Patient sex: M
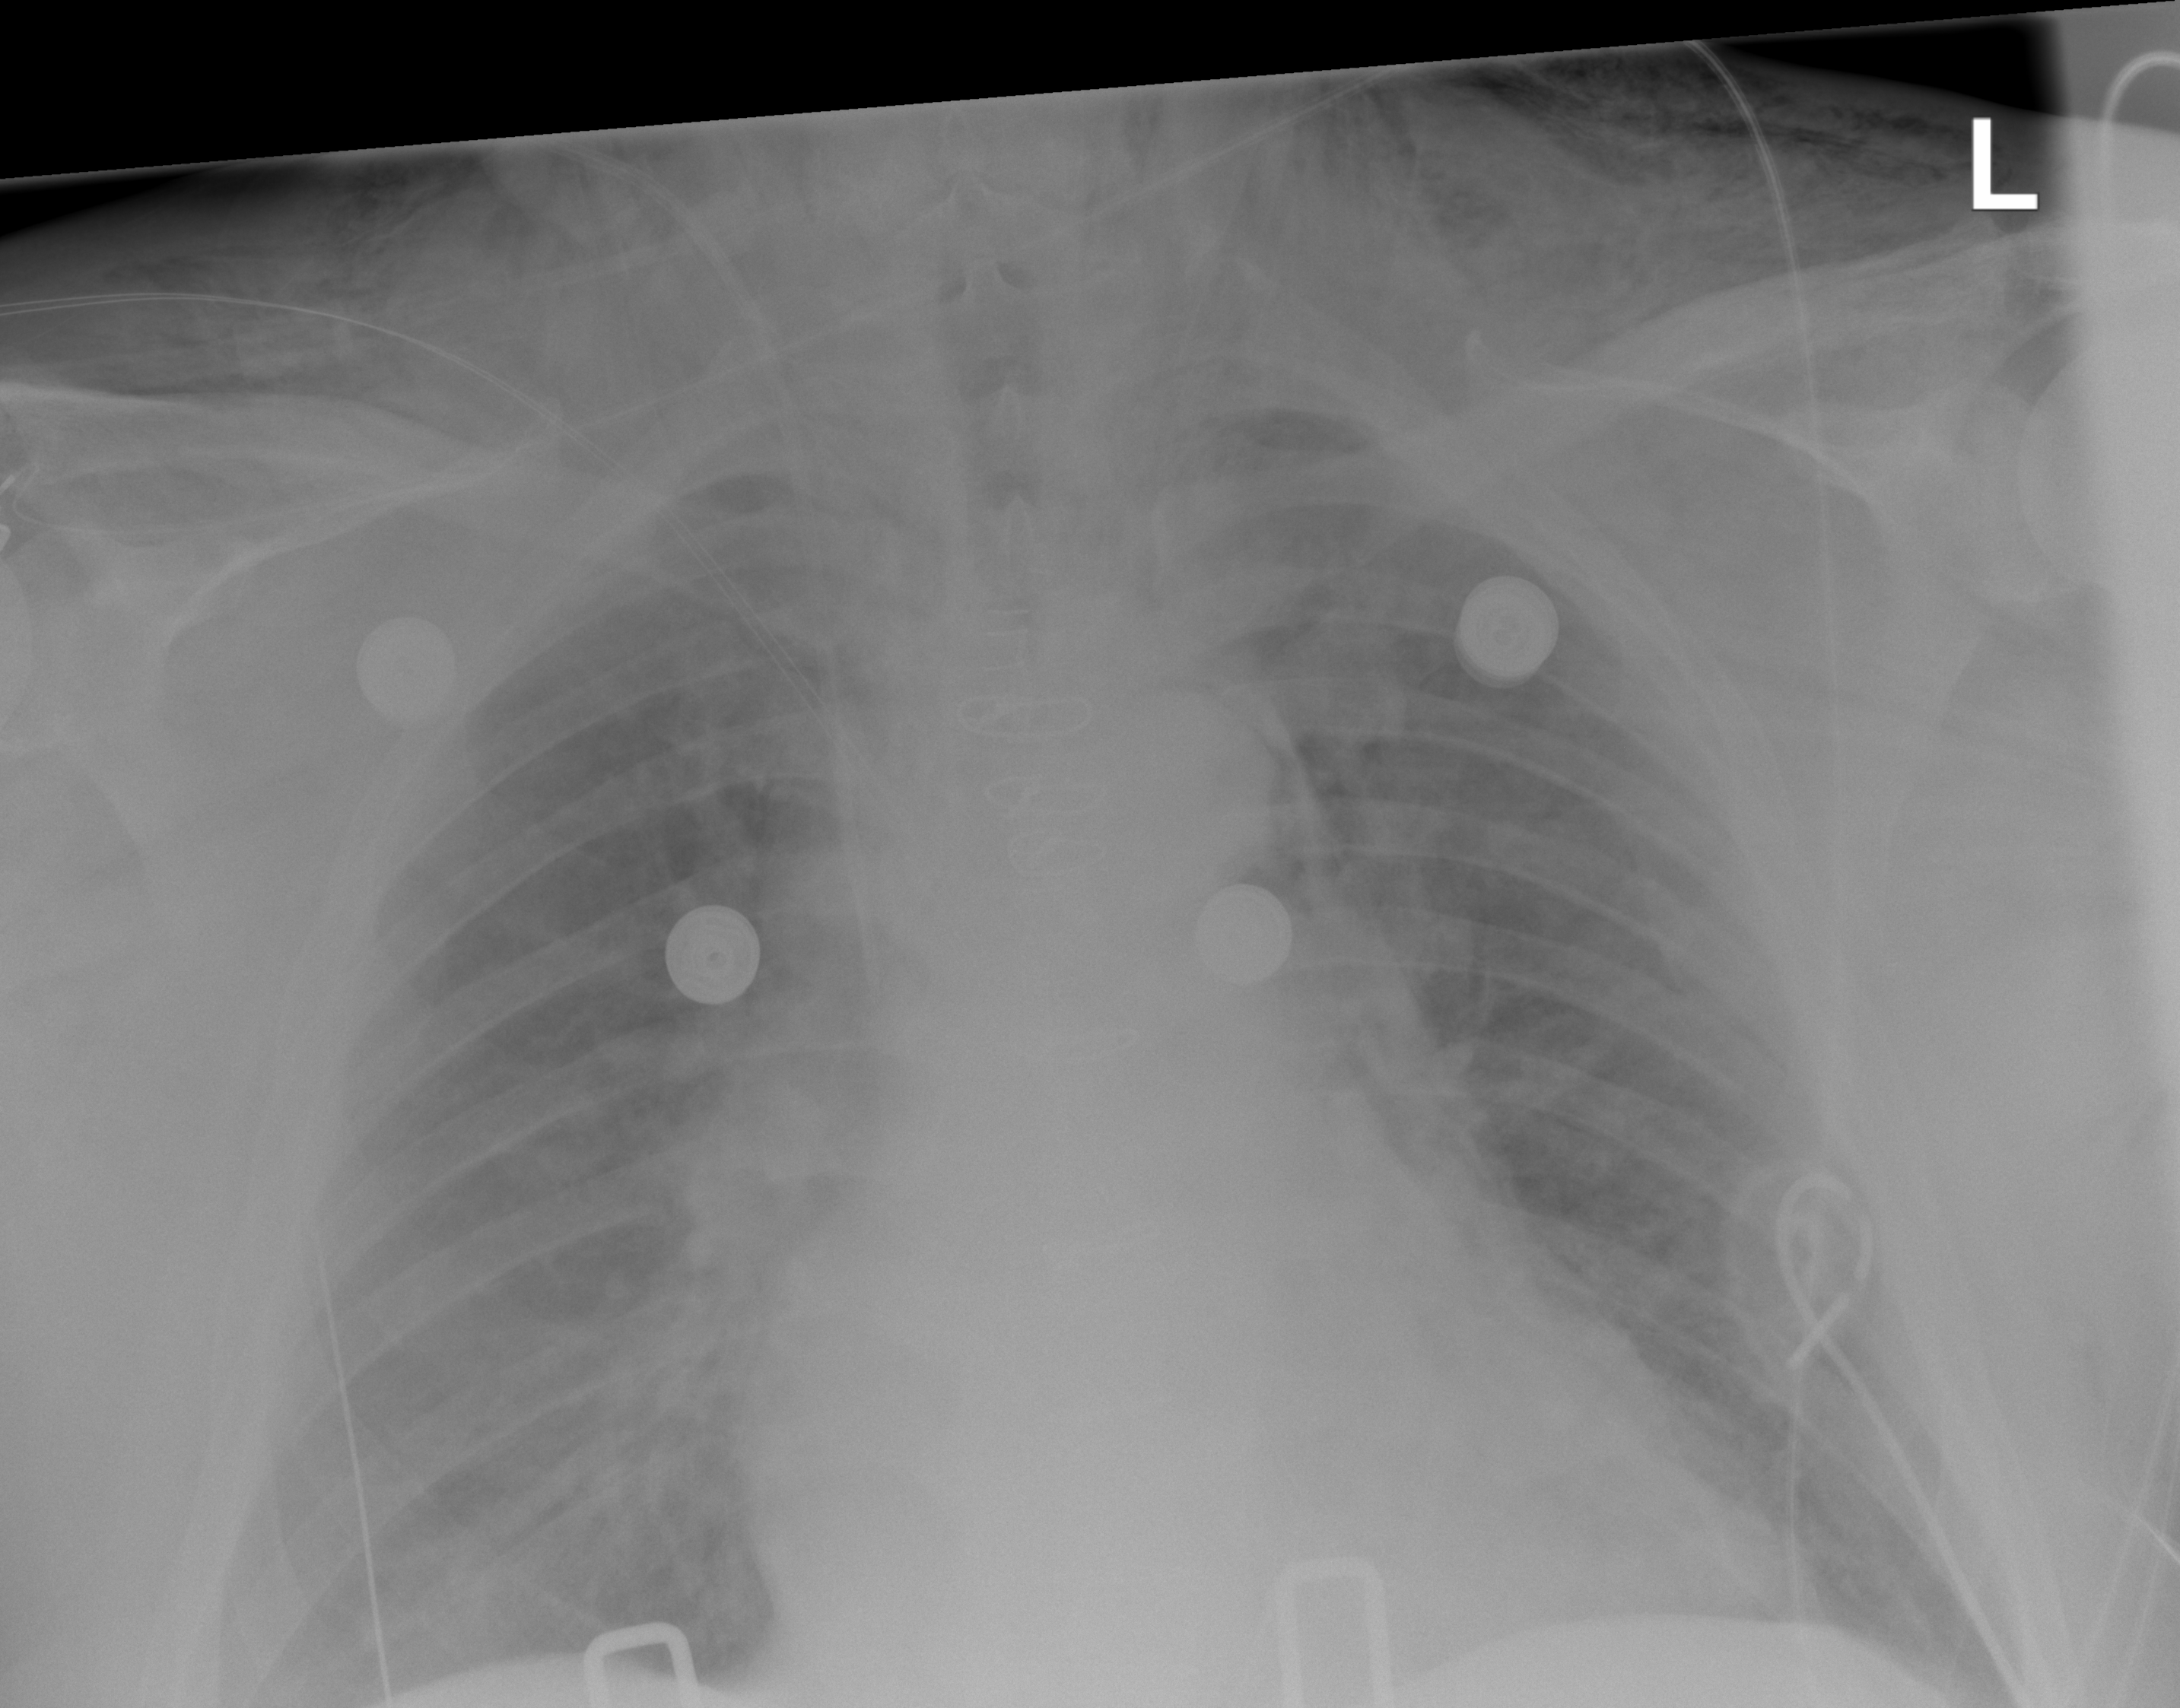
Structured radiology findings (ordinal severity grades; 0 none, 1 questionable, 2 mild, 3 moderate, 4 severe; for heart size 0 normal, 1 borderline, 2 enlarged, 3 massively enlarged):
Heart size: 2
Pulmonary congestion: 2
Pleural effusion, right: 2
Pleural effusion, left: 0
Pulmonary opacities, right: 0
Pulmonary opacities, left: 0
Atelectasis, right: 2
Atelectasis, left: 2